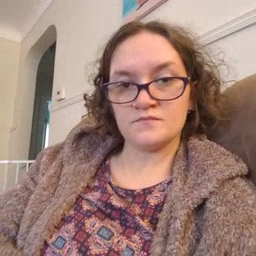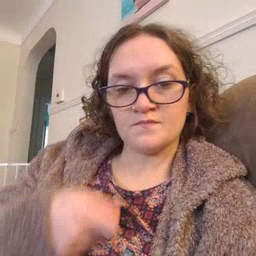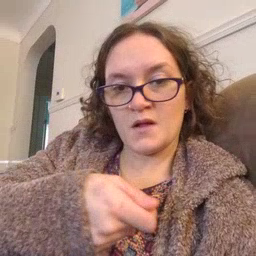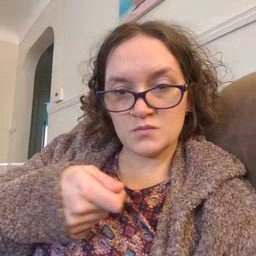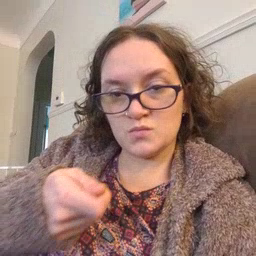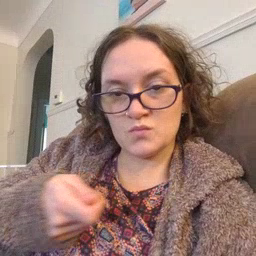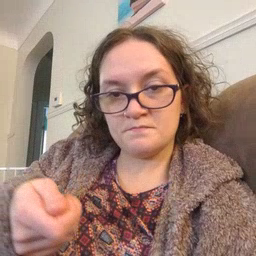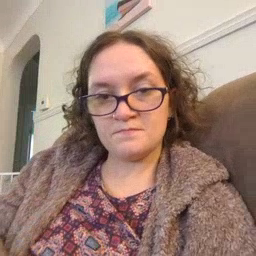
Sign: vacuum